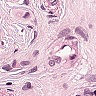
Metastatic tissue present: yes